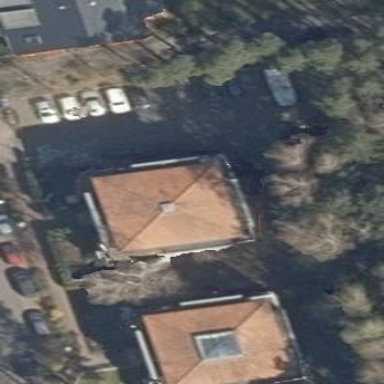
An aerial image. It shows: Apartments building with pyramidal roof.